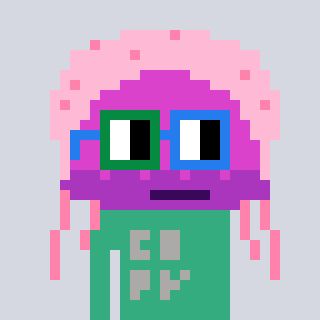
a pixel art character with square green and blue glasses, a jellyfish-shaped head and a teal-colored body on a cool background